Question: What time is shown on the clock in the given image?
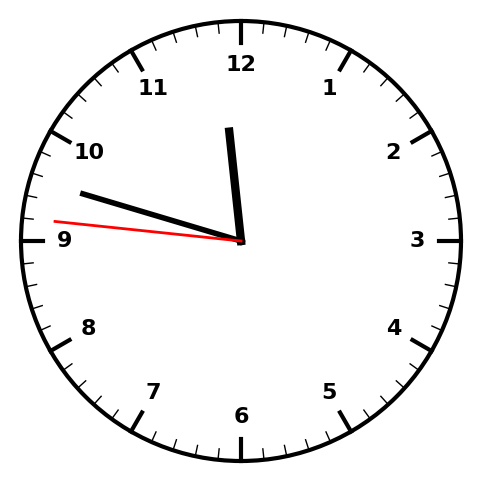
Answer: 11:47:46